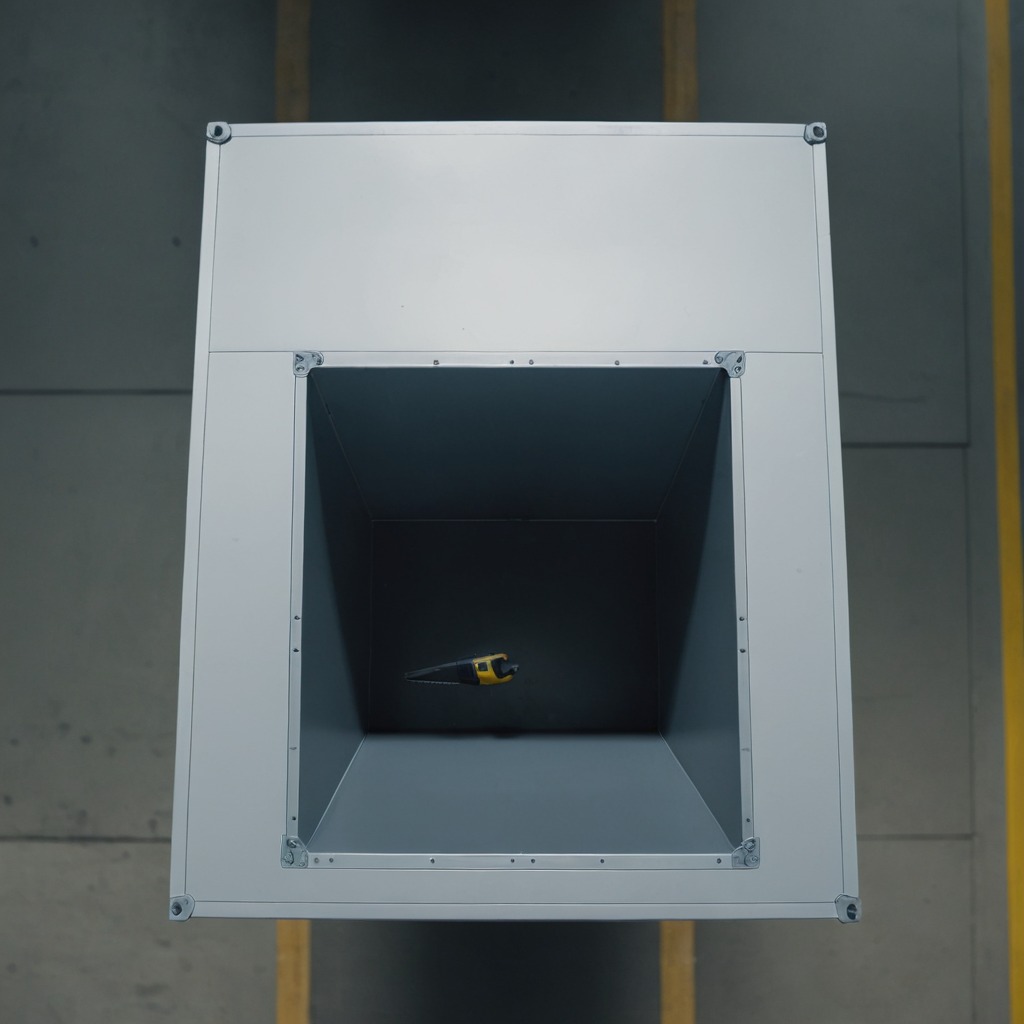
A handheld metal saw lies on the toolbox surface.